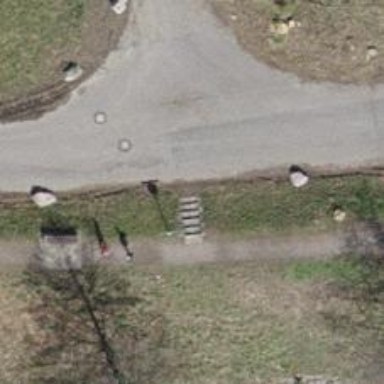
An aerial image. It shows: Footway with surface made of sett.